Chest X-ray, PA view. Patient: 56 years old, sex M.
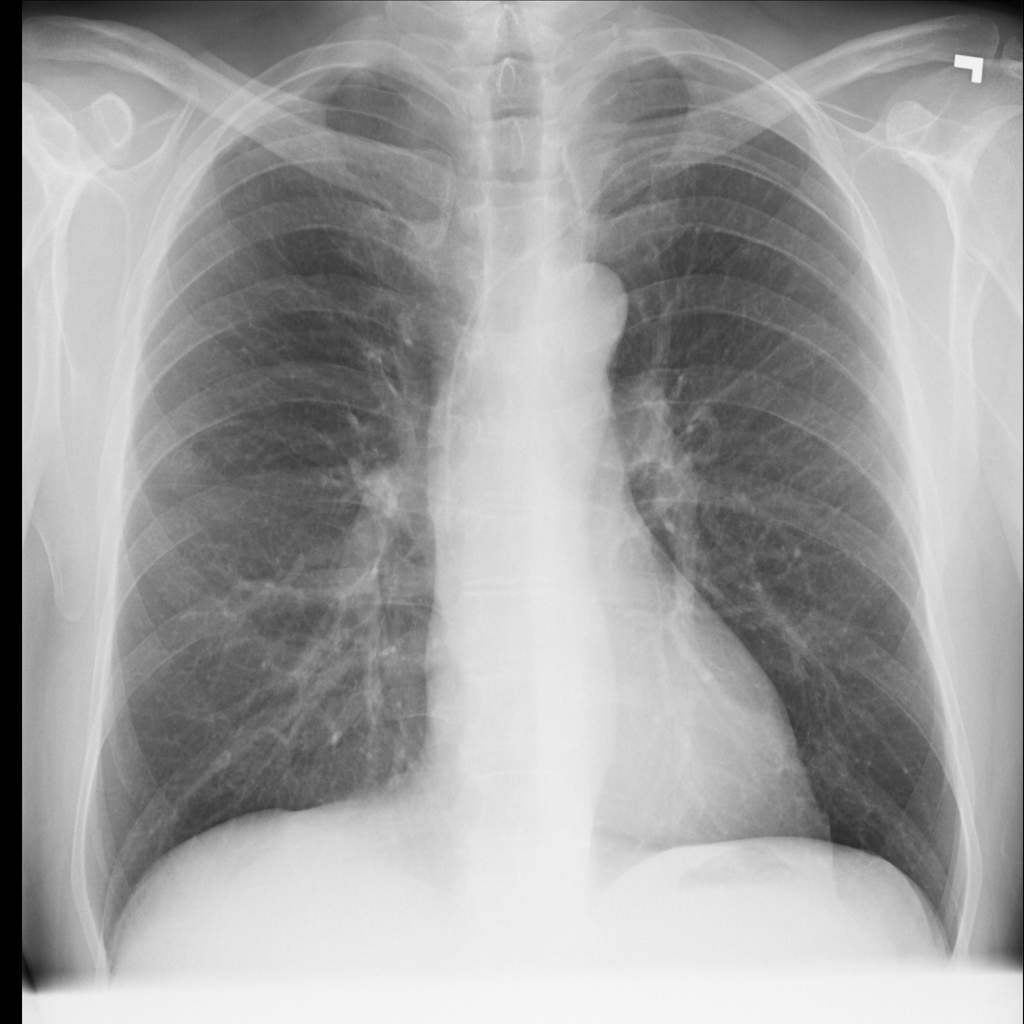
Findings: Infiltration